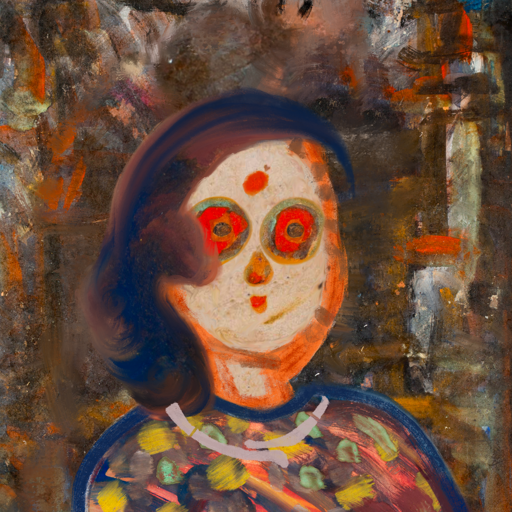
Background: GypsyQueen, Head And Neck Front: Rupkatha, Face Front: Sisters, Bust: Mother_And_Son_Mother, Hair Front: Mother_And_Son_Son, Head Accessory: Blank, Second Necklace: Blank, Necklace: Hypocrite_2, Baby: Blank